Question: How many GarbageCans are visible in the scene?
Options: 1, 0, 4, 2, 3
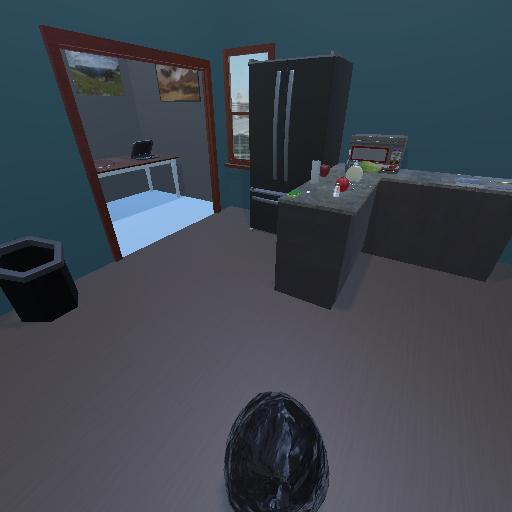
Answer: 1